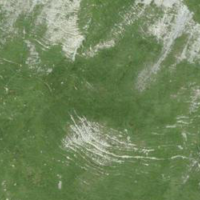
EUNIS habitat code: 26
Species observed at this site:
Viola calcarata